Question: here is my table structure
'''
create table DailyFinishJobsHistory
(
RowID INT NOT NULL IDENTITY (1, 1),
[Job Type] Varchar(16) NOT NULL,
[No of Jobs] INT NOT NULL DEFAULT ((0)),
[Turnaround Time] DECIMAL(10,2) NOT NULL DEFAULT ((0)),
[One Day Per] DECIMAL(8,2),
CreatedDate datetime DEFAULT (GetDate())
)
'''
## this way data is stored in table screen shot

now i have to show the data this way & order by date asc and where clause will be there where i need to specify two date.
'''
date OUR_No of jobs OUR_Turnaround_time OUR_One day per Salesnew_ of jobs Salesnew_no of jobs Salesnew_turnaround_time this way i need to show...
'''
i guess i need to use pivot but whatever i tried did not work. so any help will be appreciated. thanks
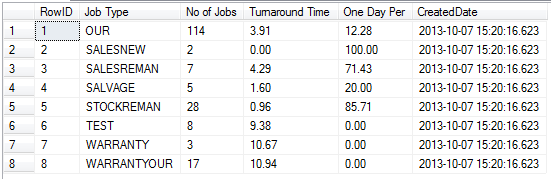
Answer: Your question and requirements are not very clear but I am going to take a guess that you want the following:
'''
select
convert(varchar(10), createddate, 120) date,
sum(case when [job type] = 'OUR' then [No of Jobs] else 0 end) OurNoOfJobs,
sum(case when [job type] = 'OUR' then [Turnaround Time] else 0 end) OurTurnaroundTime,
sum(case when [job type] = 'OUR' then [One Day Per] else 0 end) OurOneDayPer,
sum(case when [job type] = 'SALESNEW' then [No of Jobs] else 0 end) SalesNewNoOfJobs,
sum(case when [job type] = 'SALESNEW' then [Turnaround Time] else 0 end) SalesNewTurnaroundTime,
sum(case when [job type] = 'SALESNEW' then [One Day Per] else 0 end) SalesNewOneDayPer
from DailyFinishJobsHistory
group by convert(varchar(10), createddate, 120);
'''
See <URL>.
This uses an aggregate function and a CASE expression to convert and your rows of data into columns using the 'sum' function to aggregate the values the in columns that you want.